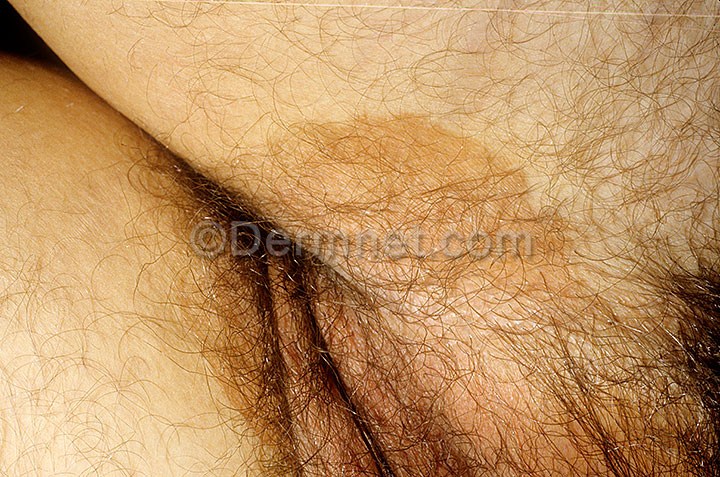
Disease: Tinea Ringworm Candidiasis and other Fungal Infections